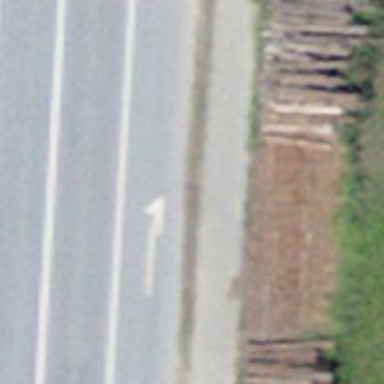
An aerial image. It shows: Well-maintained track road with grade 1 tracktype.